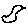
Label: bird